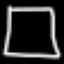
Label: square